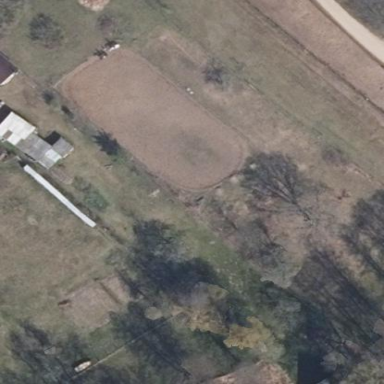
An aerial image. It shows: Grassy equestrian pitch for leisure land activities.